Interaction volume radius: 5 \u00c5
Interaction volume height: 20 \u00c5
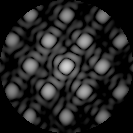
Disorder parameter: 0.1891